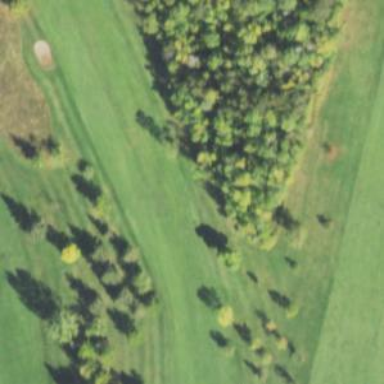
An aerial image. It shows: View of golf hole.